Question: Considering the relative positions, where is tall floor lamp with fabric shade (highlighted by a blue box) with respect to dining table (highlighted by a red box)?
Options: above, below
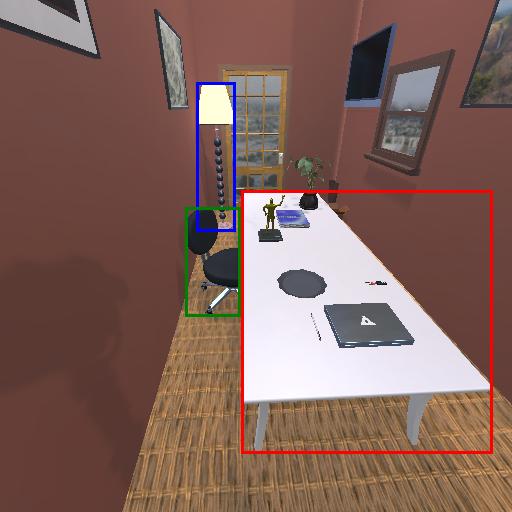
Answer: above